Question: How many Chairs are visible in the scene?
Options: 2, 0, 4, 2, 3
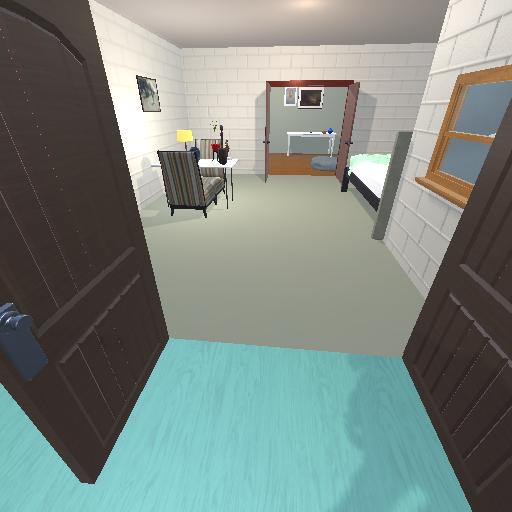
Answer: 2